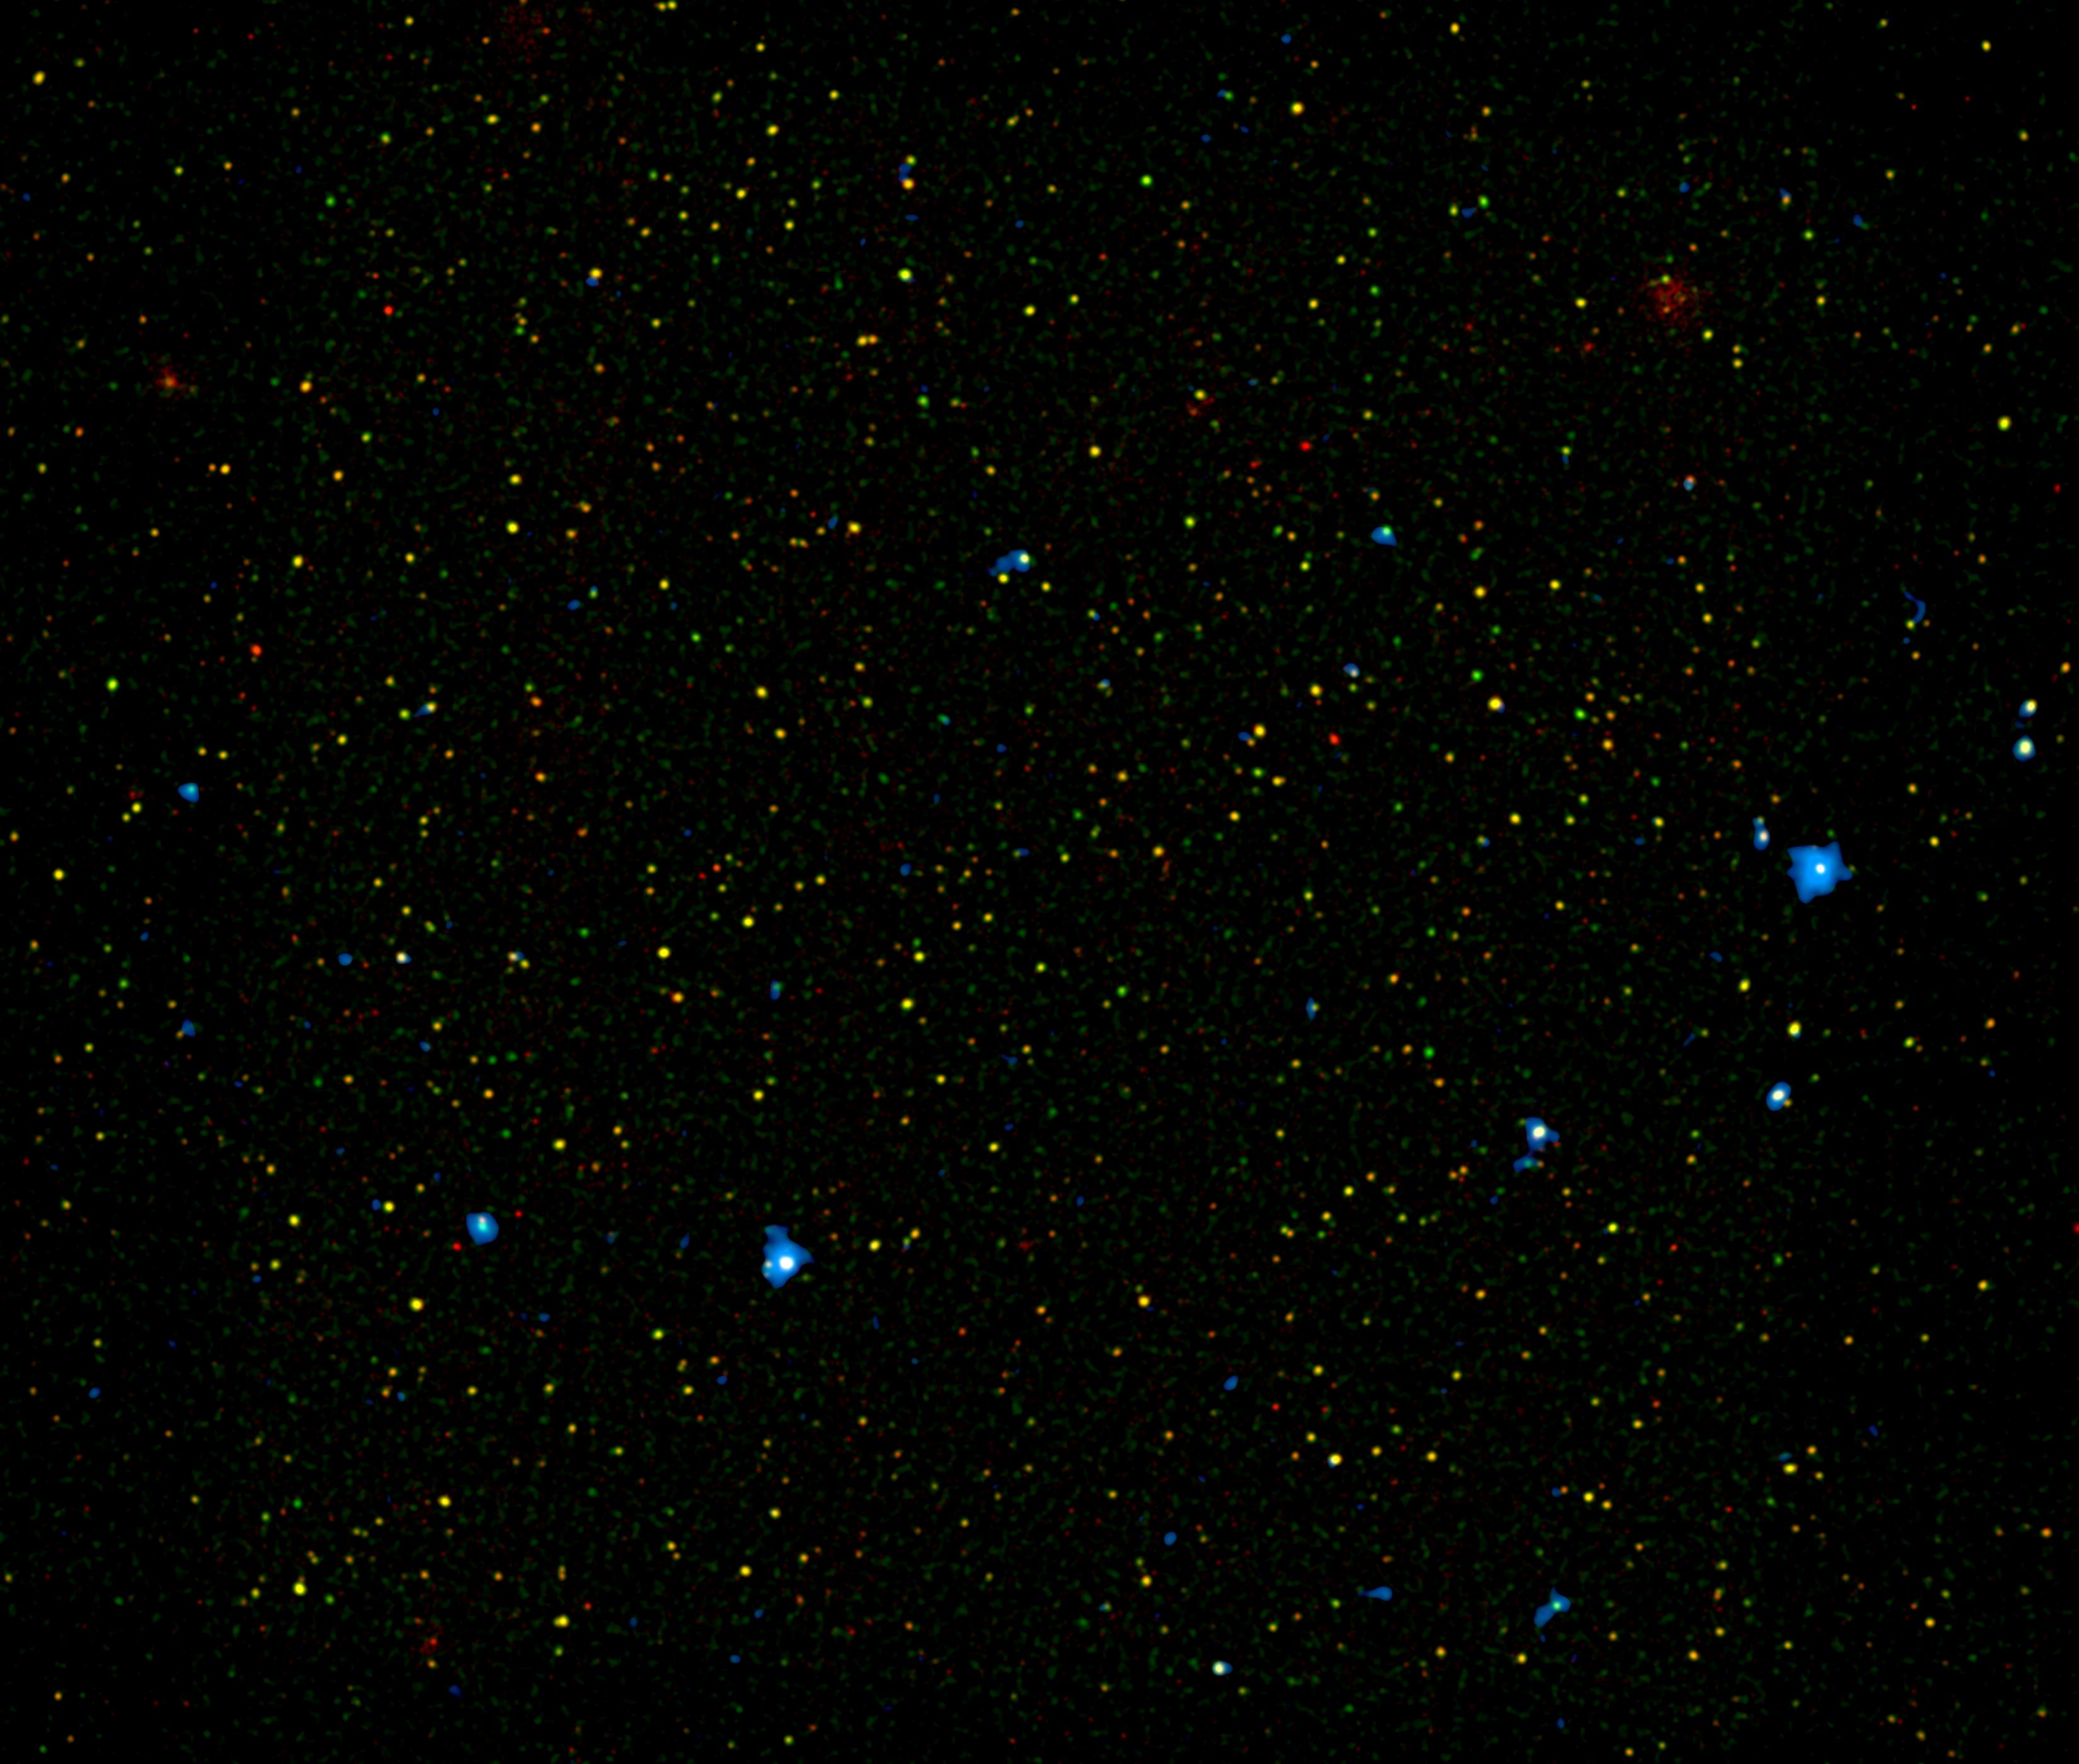
Different Flavors of Black Holes NuSTAR